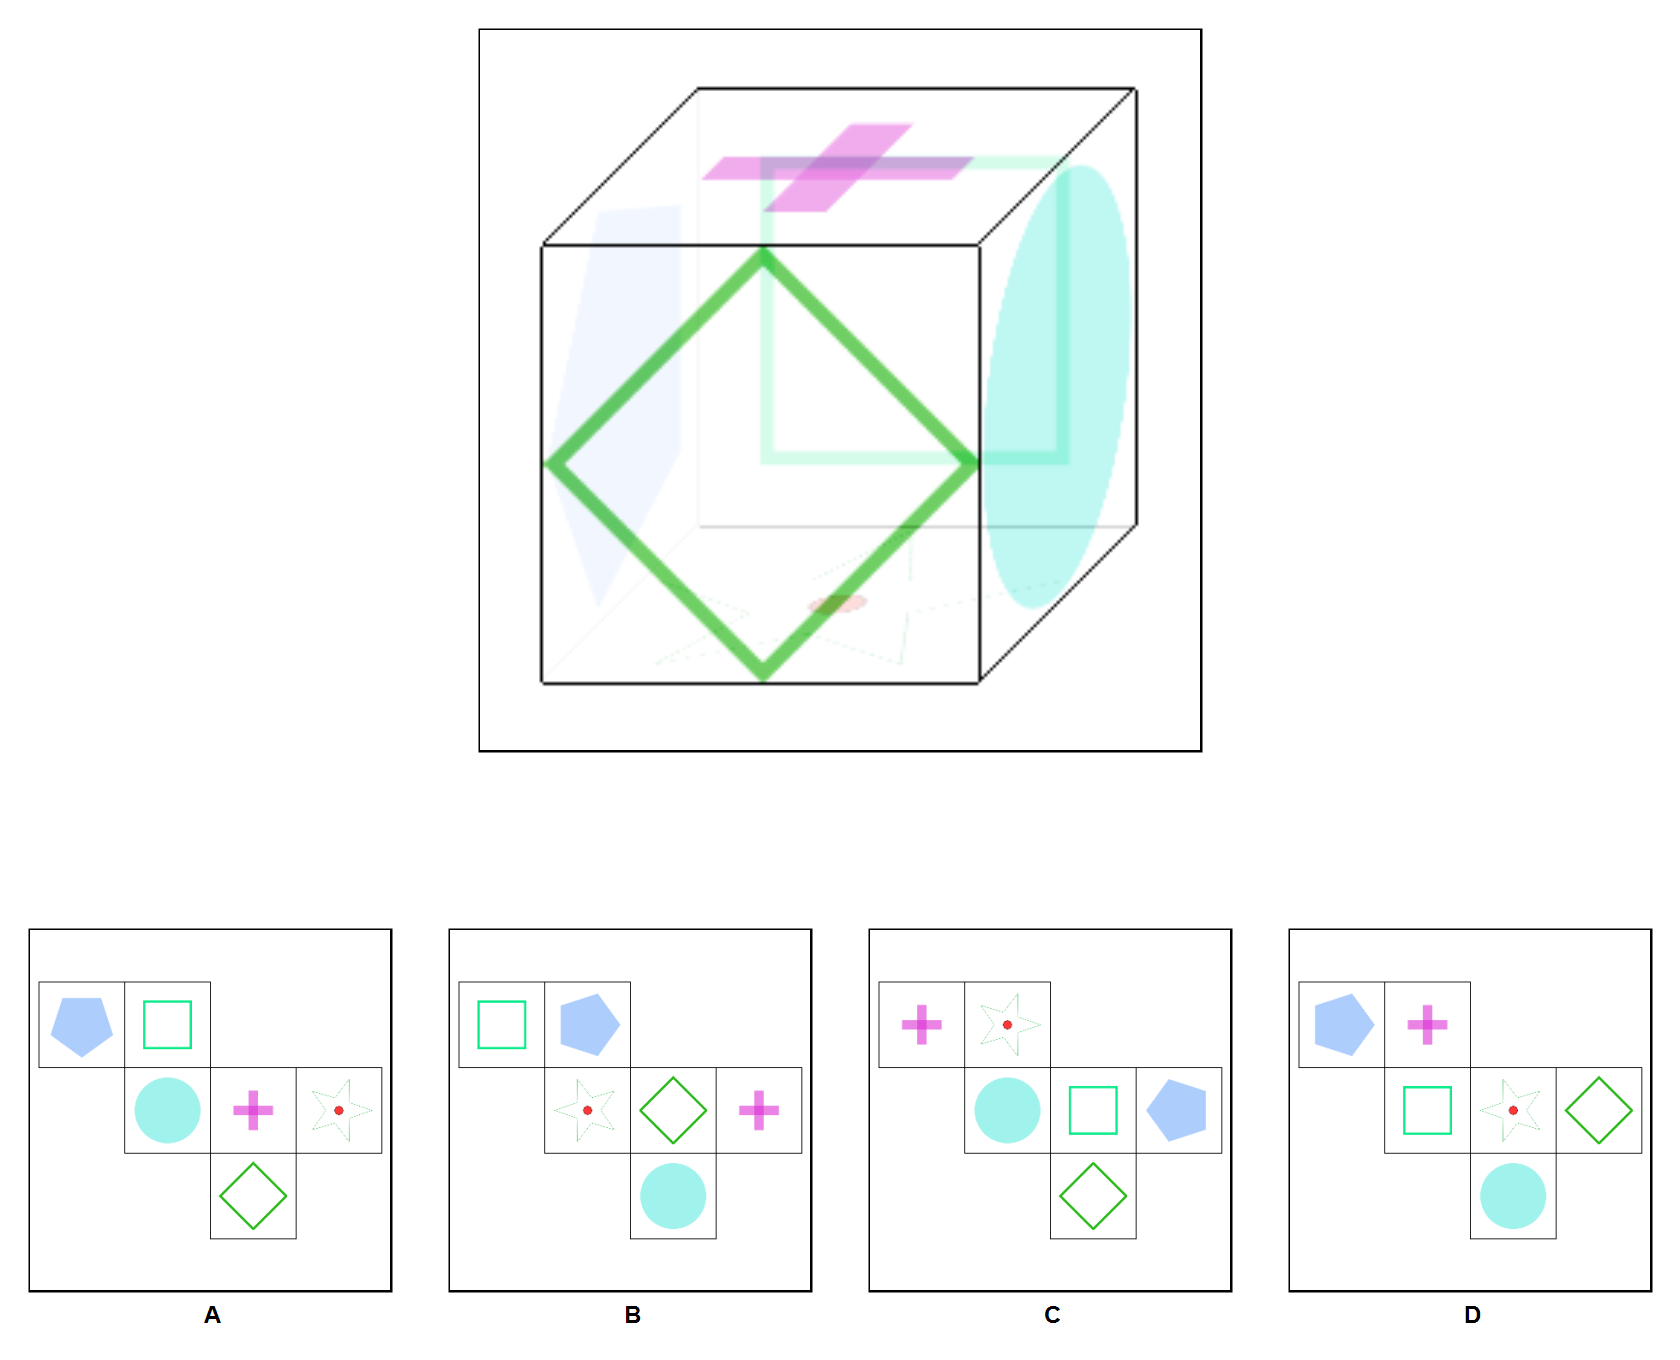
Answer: B